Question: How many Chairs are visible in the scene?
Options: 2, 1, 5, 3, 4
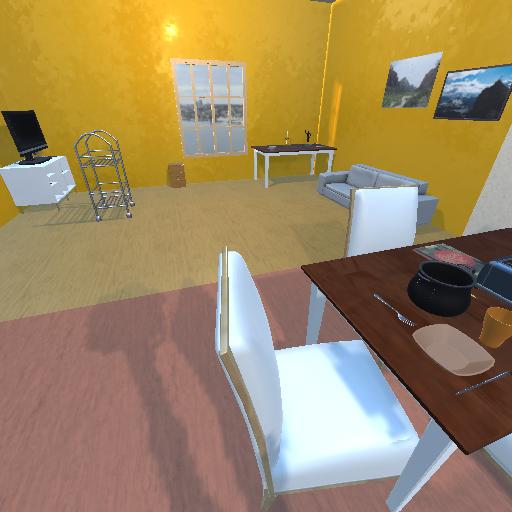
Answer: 2